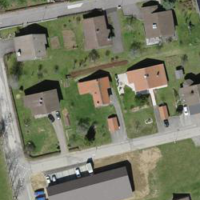
EUNIS habitat code: 54
Species observed at this site:
Anthyllis vulneraria